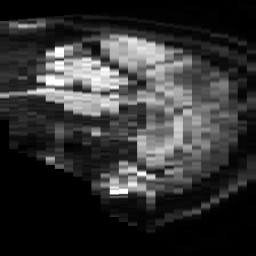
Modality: TRACE
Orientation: sagittal
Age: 77
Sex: male
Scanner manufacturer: philips
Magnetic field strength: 3 T
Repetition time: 4.426 s
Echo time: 0.06039 s